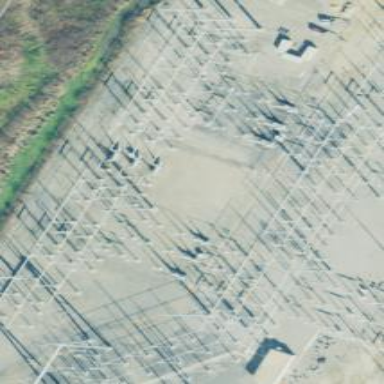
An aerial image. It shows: Switch for power supply.